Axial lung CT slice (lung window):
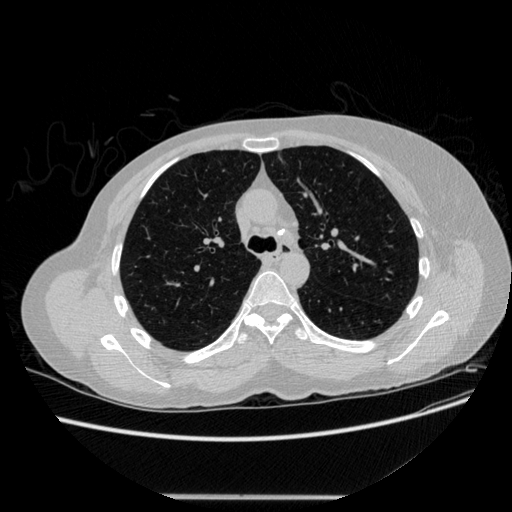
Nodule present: no